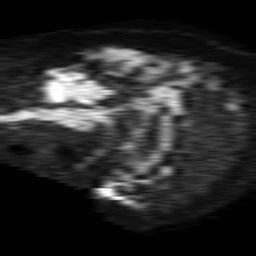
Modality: TRACE
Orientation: sagittal
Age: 69
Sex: male
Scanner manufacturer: philips
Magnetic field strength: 1.5 T
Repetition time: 4.6 s
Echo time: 0.08631 s